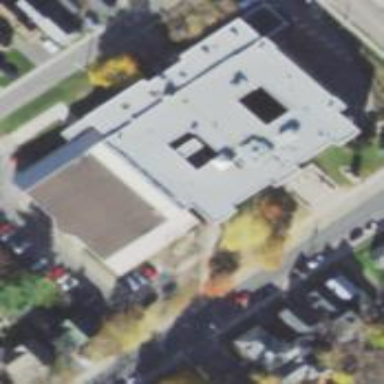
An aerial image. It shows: Red school building.